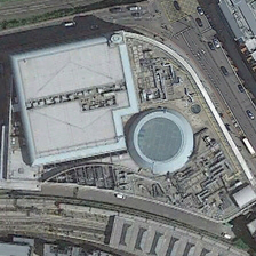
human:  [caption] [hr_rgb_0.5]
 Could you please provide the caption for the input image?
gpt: There are many houses in the center.

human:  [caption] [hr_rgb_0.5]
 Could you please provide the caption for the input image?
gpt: the whole center is on the side of the road .

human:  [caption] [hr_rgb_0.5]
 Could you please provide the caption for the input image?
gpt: The central building is close to the intersection and there are some cars.

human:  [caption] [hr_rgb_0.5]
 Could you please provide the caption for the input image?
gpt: The central building is close to the intersection with several cars.

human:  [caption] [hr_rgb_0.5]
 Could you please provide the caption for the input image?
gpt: There are many houses around the center.